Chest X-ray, PA view. Patient: 52 years old, sex M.
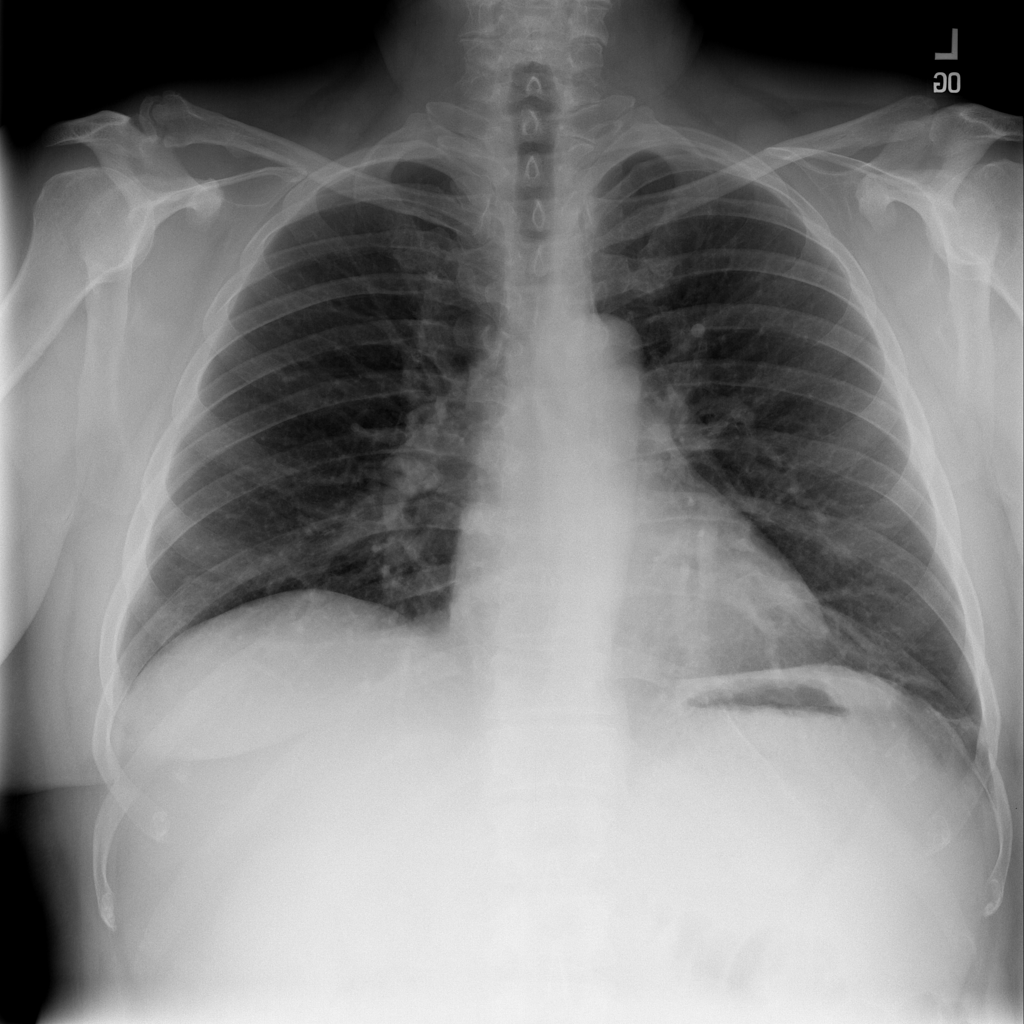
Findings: Atelectasis